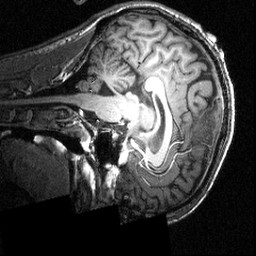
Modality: T1w
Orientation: sagittal
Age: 28
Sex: male
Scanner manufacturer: siemens
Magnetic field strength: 3.951 T
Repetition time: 1.5 s
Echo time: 0.00335 s